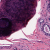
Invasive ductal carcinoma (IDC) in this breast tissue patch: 0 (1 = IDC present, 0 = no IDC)